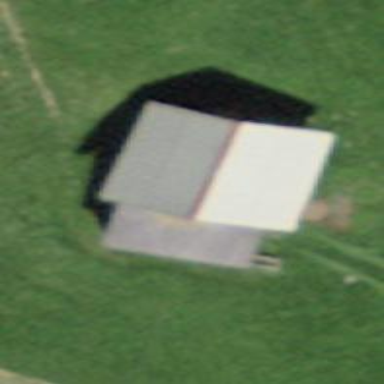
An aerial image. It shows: Rural barn.